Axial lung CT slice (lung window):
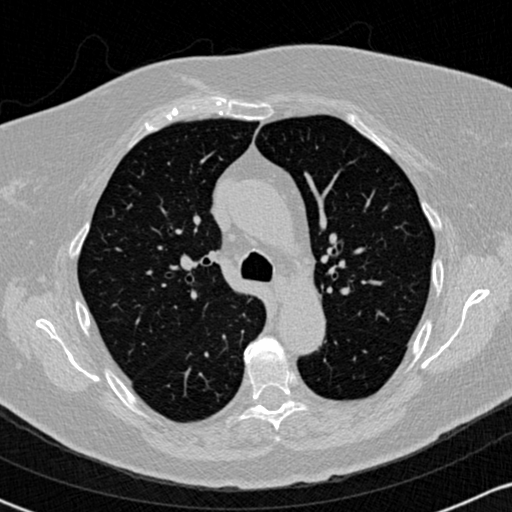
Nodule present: no